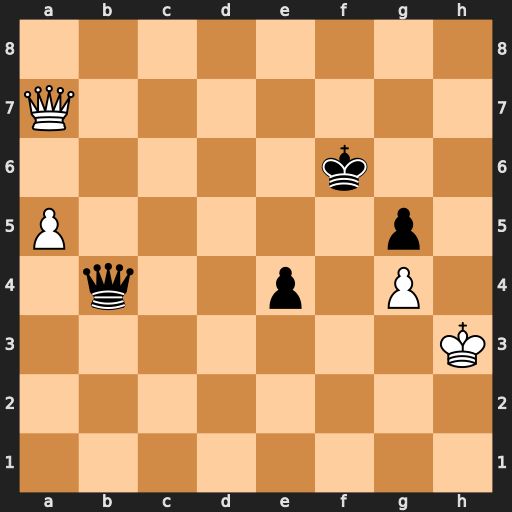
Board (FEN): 8/Q7/5k2/P5p1/1q2p1P1/7K/8/8
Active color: w
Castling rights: -
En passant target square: -
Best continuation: Qb6+ Qxb6 axb6